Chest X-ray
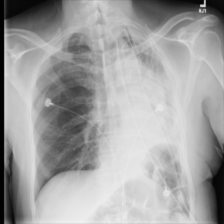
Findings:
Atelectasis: negative
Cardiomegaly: negative
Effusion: negative
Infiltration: negative
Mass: negative
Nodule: negative
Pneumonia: negative
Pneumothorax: negative
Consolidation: negative
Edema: negative
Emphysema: negative
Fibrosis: negative
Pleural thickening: negative
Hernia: negative